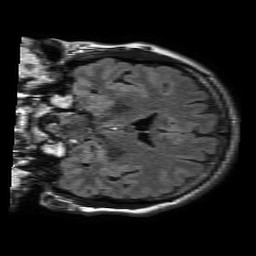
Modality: FLAIR
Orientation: coronal
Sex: male
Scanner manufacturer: philips
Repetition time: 11 s
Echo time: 0.125 s